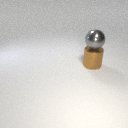
large brown metal cylinder below large gray metal sphere